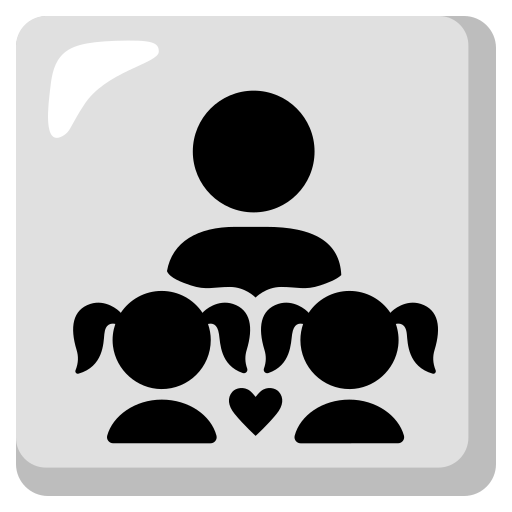
Emoji: 👨‍👧‍👧